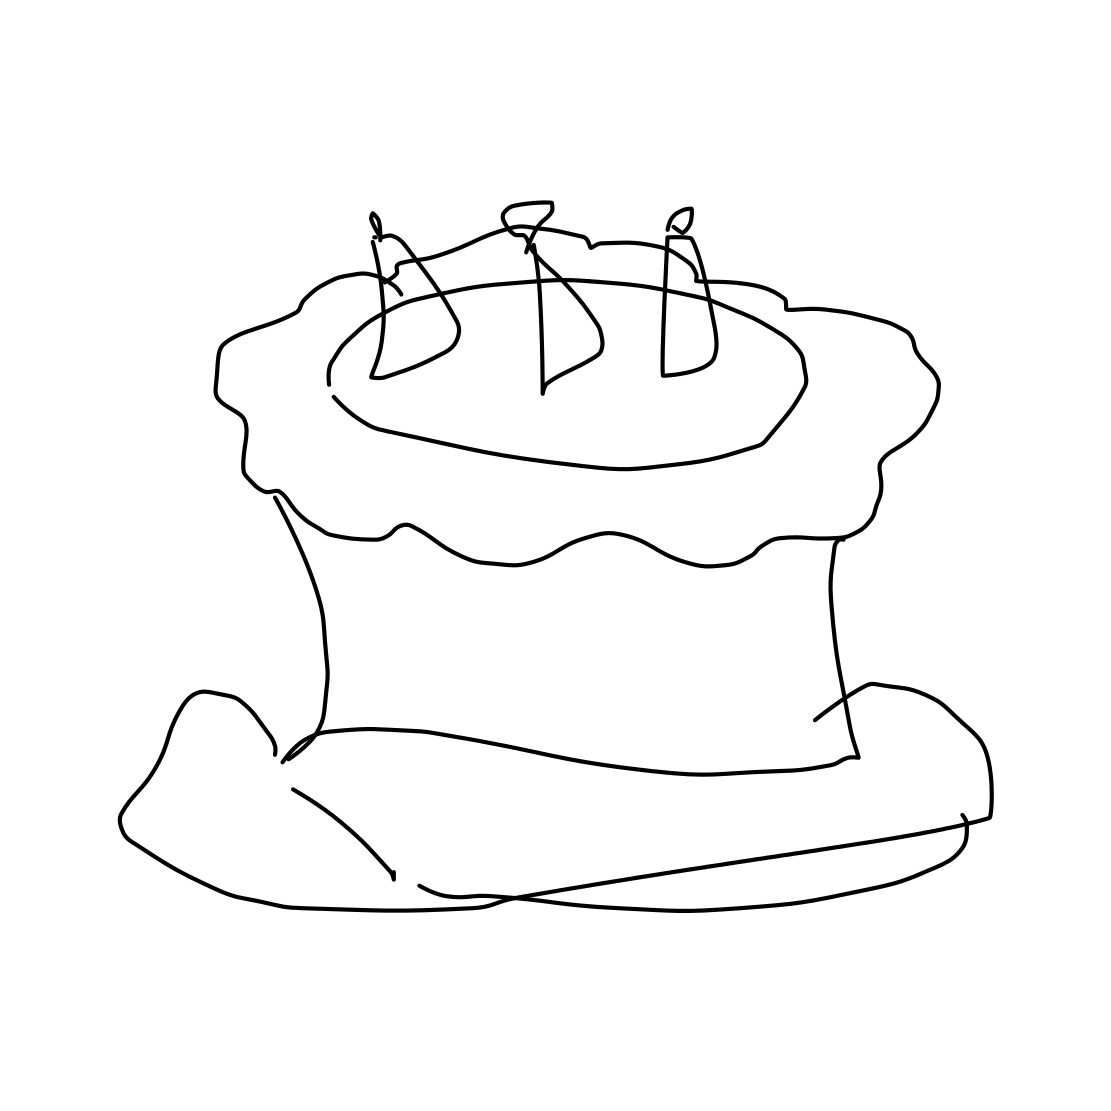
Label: cake